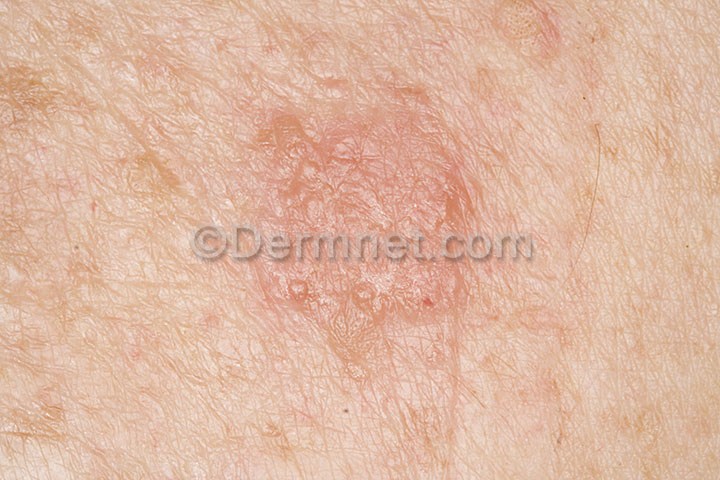
Disease: Poison Ivy Photos and other Contact Dermatitis